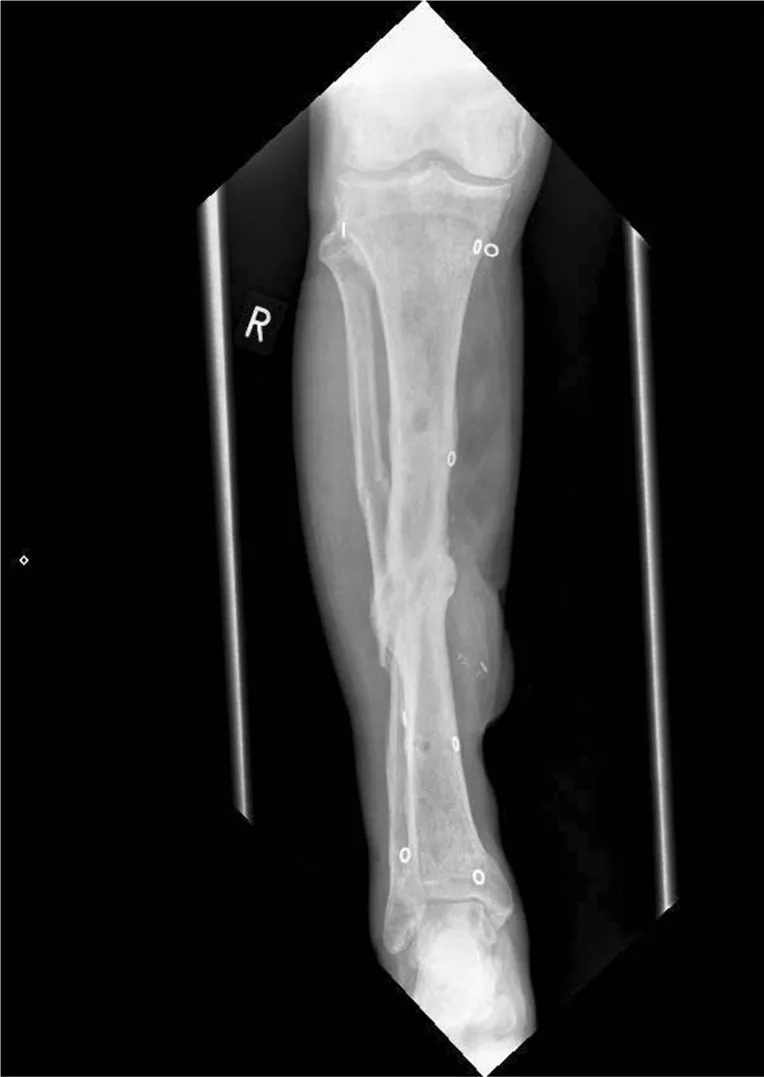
AP x-ray of the right lower leg following removal of circular frame demonstrating new bone formation and adequate alignment. Surgical clips at the site of flap anastomosis are visible on the medial surface.
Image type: radiology (x_ray)